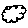
Label: cloud